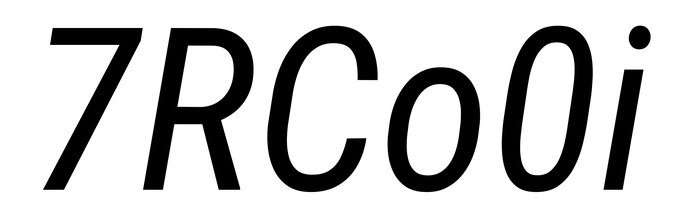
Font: Roboto-Italic_Condensed_Italic